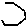
Label: hexagon